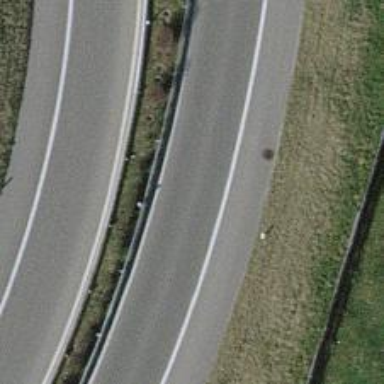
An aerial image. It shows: Motorway link.